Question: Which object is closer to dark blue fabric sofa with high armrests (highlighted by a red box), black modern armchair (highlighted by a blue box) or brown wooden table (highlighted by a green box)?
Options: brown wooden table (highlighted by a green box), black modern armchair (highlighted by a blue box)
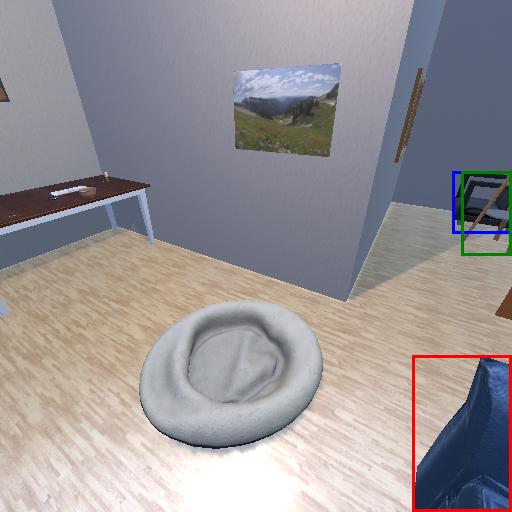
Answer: brown wooden table (highlighted by a green box)